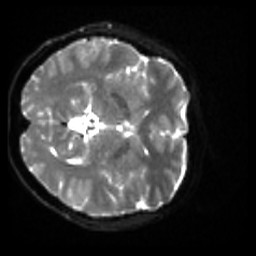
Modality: sbref
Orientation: axial
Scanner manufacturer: siemens
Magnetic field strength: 3 T
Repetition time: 4 s
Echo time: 0.0594 s